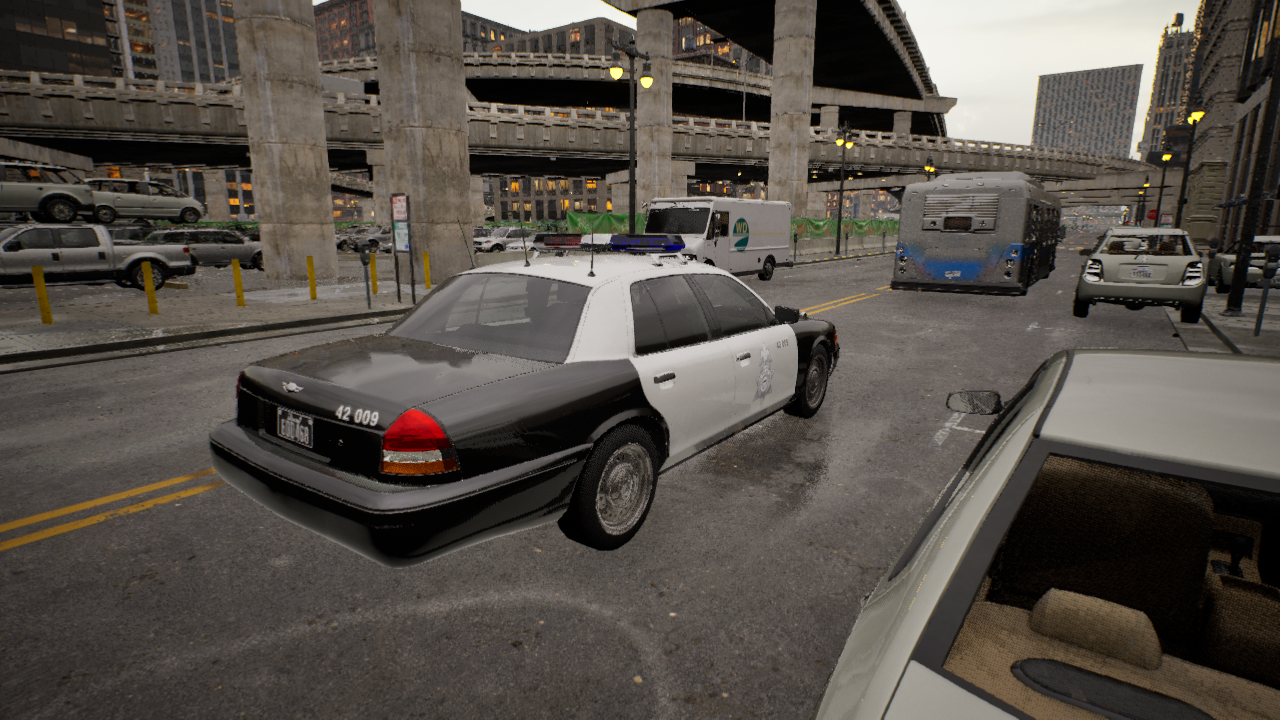
Venue: downtown
Lighting: golden hour
Vehicle rig: sedan